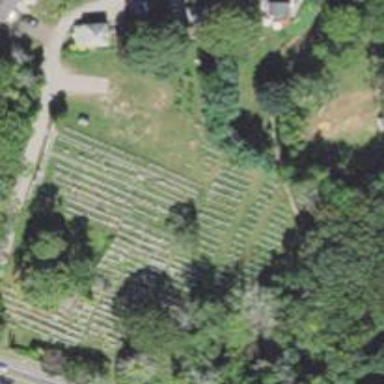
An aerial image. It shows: Cemetery.